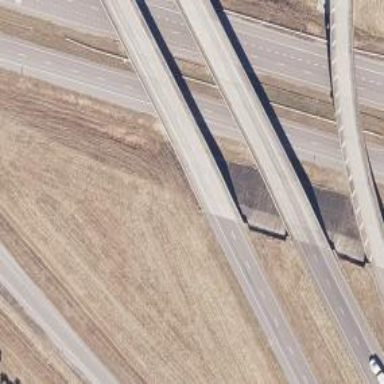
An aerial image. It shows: Viaduct bridge on motorway.